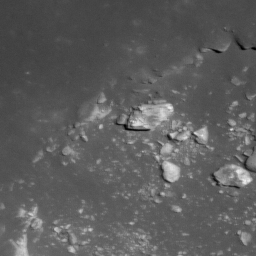
Pit: Copernicus LB2
Host crater: Copernicus
Host type: impact_melt
Lunar coordinates: latitude 10.059, longitude 339.804